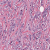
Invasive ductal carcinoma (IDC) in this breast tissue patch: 1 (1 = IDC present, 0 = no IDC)